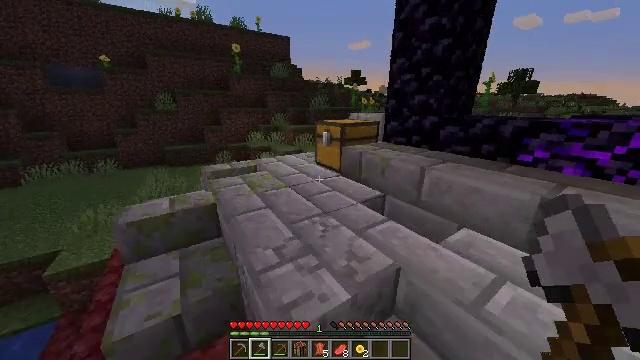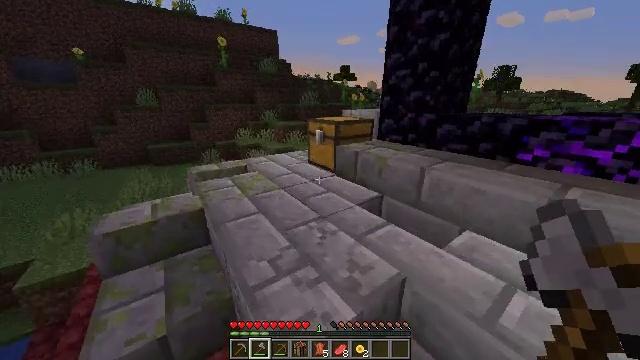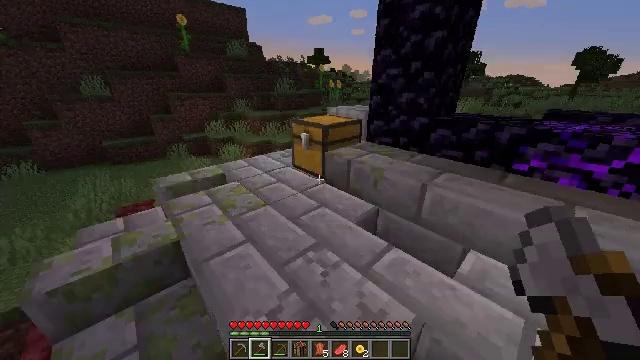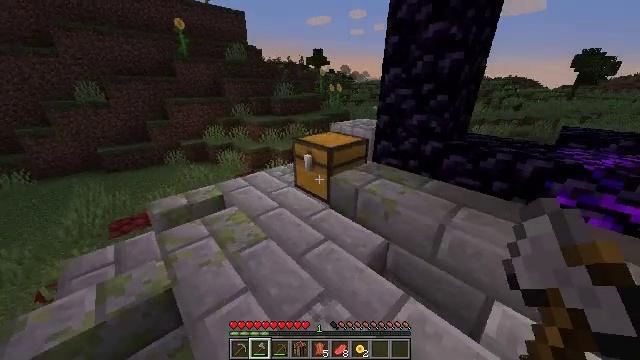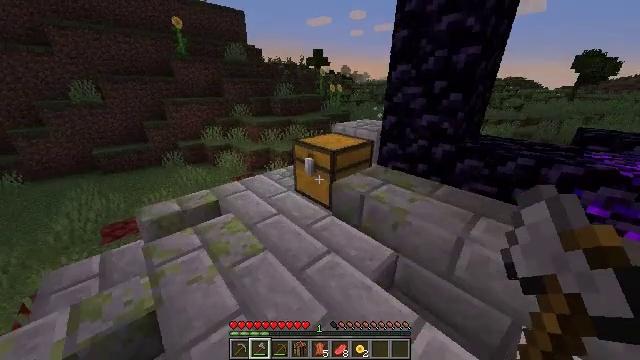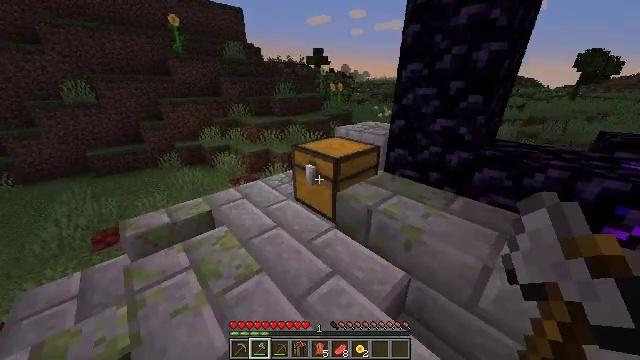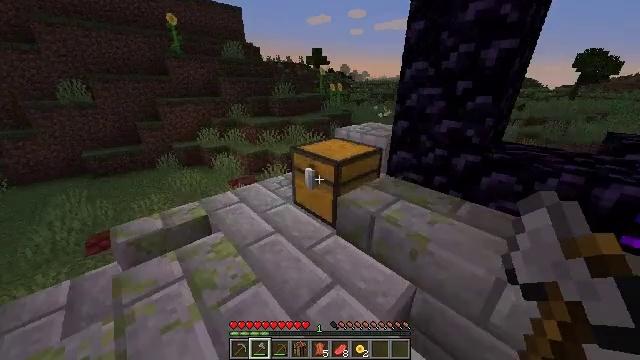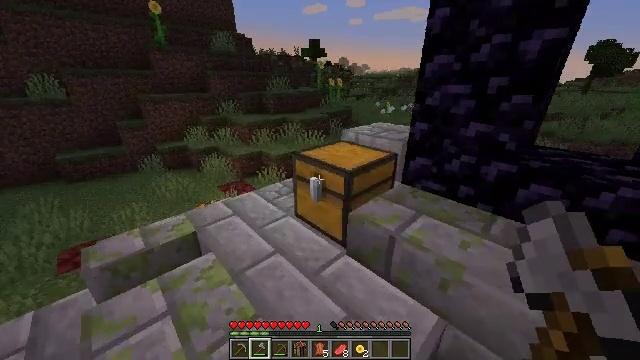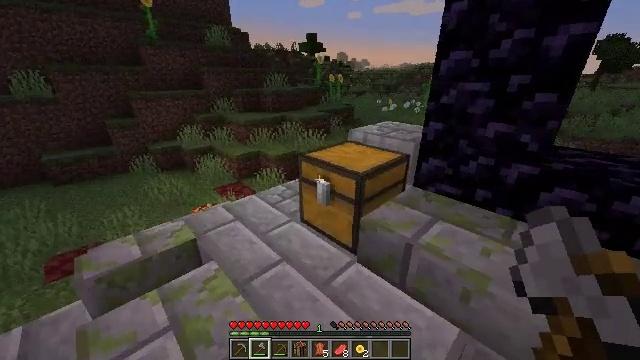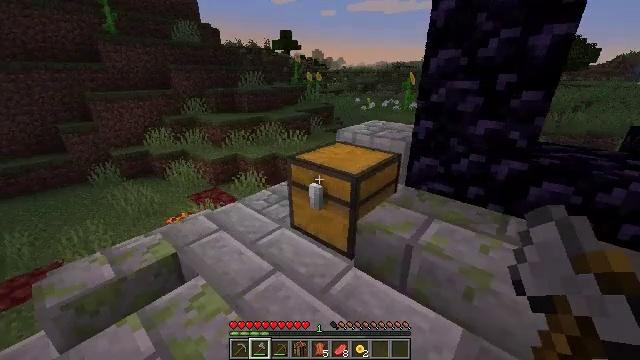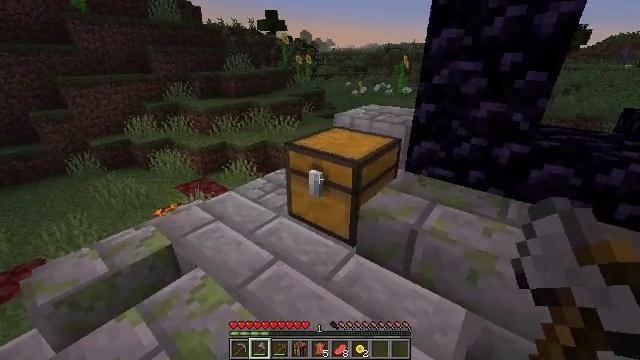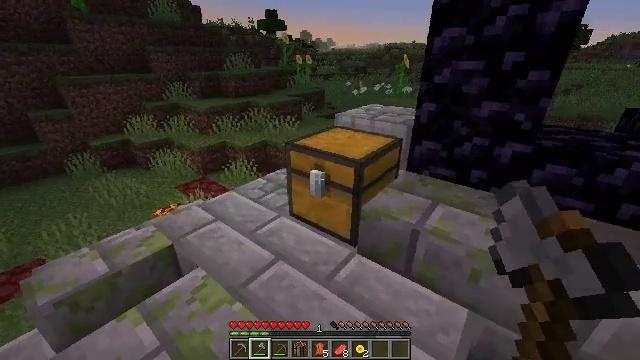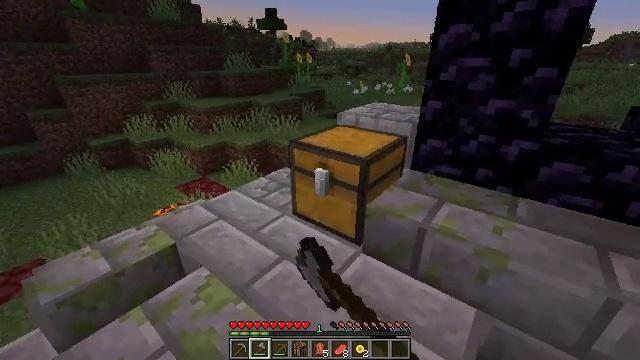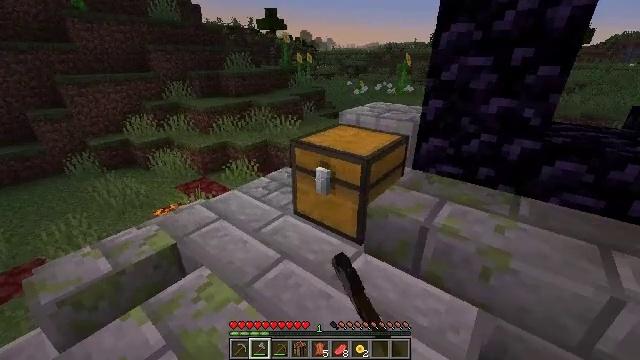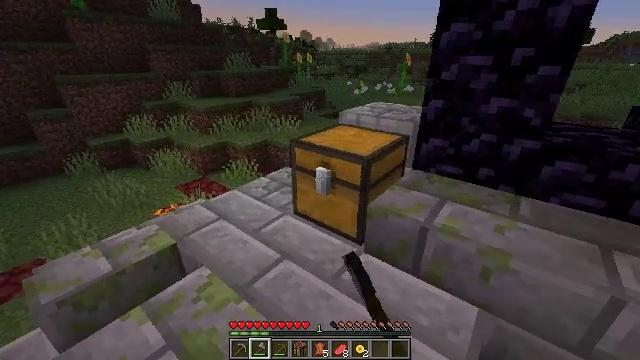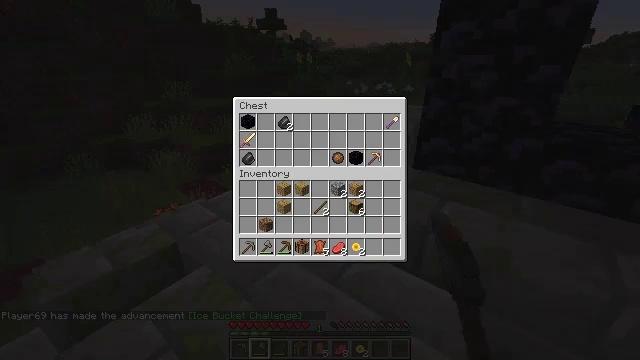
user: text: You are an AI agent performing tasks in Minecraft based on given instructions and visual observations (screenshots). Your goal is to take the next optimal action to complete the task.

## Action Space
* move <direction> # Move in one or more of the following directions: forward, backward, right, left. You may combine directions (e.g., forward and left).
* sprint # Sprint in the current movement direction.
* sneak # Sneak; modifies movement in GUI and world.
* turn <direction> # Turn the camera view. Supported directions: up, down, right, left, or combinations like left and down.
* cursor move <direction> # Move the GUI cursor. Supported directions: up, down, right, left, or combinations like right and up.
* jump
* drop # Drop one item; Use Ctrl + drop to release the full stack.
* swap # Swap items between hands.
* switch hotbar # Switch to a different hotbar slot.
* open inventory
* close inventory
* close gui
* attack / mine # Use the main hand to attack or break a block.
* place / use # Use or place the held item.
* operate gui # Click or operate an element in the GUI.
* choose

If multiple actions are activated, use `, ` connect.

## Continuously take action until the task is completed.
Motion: motion action
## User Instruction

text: Attack the chest to pick it up.
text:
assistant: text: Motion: move forward and move left, sprint, turn right
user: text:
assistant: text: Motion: move forward, sprint, turn right and down
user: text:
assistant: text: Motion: move forward
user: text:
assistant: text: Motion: move forward
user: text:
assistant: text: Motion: move forward
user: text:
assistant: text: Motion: no_op
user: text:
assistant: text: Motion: move left
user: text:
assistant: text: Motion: move left
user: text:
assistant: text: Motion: turn right
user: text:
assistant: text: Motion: turn right and down, use / place
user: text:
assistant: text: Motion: use / place
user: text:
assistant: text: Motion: use / place
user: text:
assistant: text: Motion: no_op
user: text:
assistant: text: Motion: no_op
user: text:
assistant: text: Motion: cursor move up, open gui
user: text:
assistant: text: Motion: no_op
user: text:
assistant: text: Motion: no_op
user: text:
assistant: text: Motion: no_op
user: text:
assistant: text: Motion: cursor move left and up
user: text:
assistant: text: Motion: sneak, cursor move left
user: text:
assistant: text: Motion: sneak, cursor move left
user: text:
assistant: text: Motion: sneak
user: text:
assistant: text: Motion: sneak
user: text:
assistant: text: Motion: sneak
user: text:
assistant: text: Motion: sneak
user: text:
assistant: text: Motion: no_op
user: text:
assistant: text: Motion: no_op
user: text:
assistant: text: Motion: no_op
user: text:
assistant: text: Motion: no_op
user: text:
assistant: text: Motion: no_op